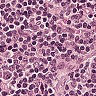
Metastatic tissue present: no